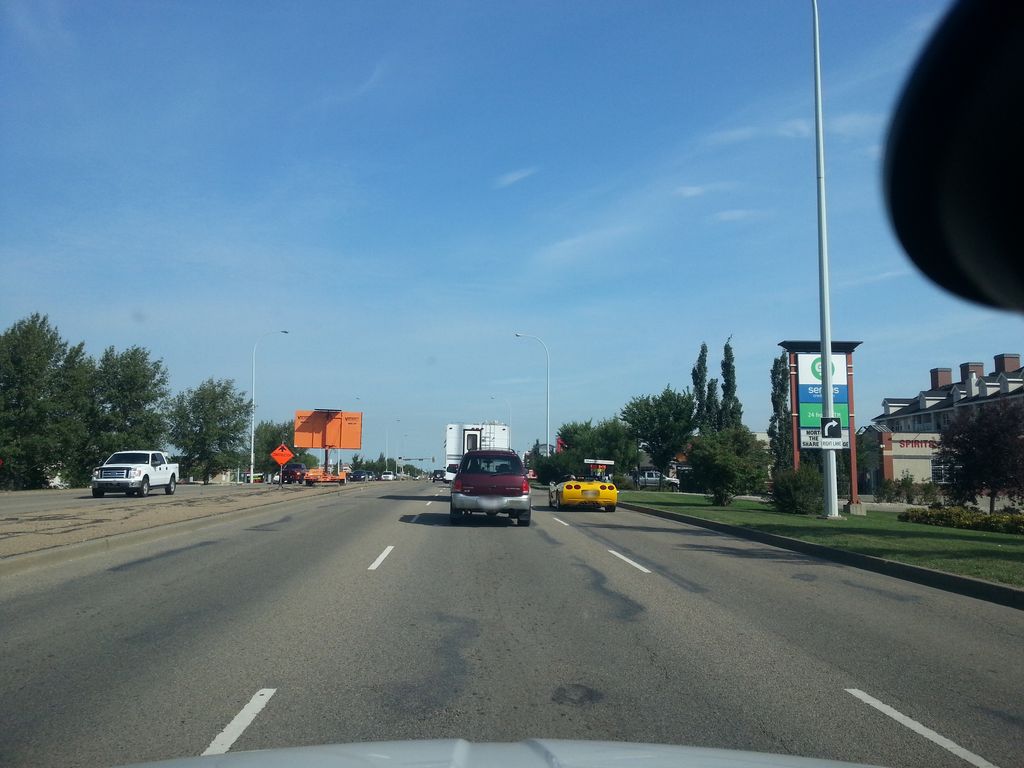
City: edmonton